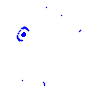
Particle: kaon